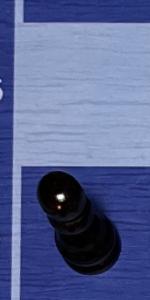
Label: Pawn_Black